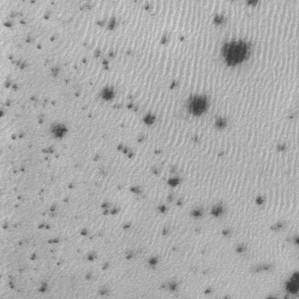
Label: frost